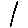
Label: line